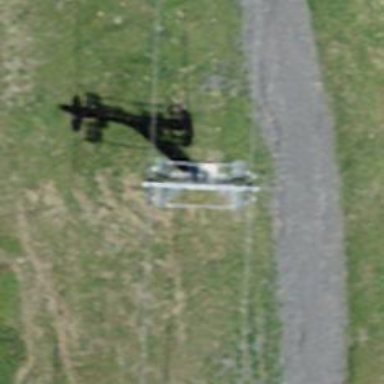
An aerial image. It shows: Pylon for aerialway.